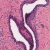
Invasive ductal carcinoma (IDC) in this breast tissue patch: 0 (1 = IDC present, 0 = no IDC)